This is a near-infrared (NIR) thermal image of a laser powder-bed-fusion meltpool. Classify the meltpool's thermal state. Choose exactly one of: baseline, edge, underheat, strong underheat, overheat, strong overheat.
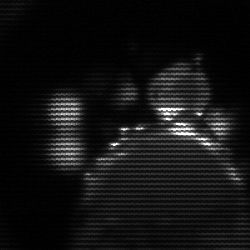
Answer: baseline